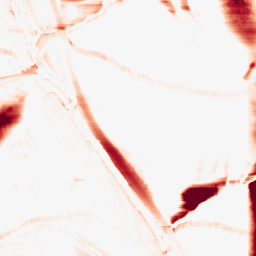
Category: morphological
Decomposition family: morphological_rect
Decomposition parameters: operation: opening
width: 50
height: 10
Upsampling method: lanczos
Upsampling parameters: scale: 4
Upsampling scale: 4